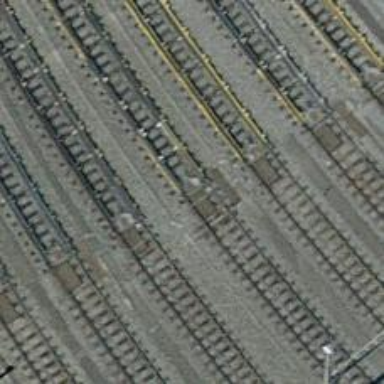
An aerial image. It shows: Rail yard with electrified tracks. The railway has single track with contact line. There is beam retarder on the railway.